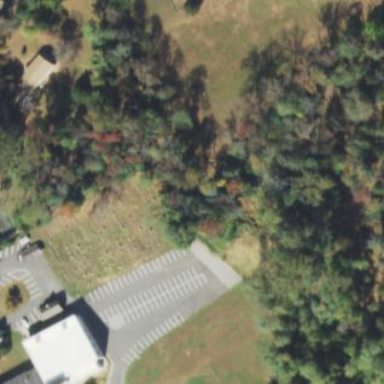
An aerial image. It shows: Cemetery.